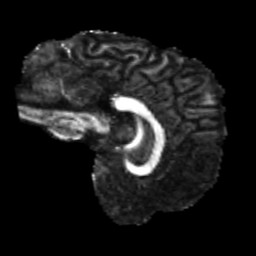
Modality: FA
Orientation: sagittal
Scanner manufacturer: siemens
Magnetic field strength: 3 T
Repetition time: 4 s
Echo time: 0.0594 s